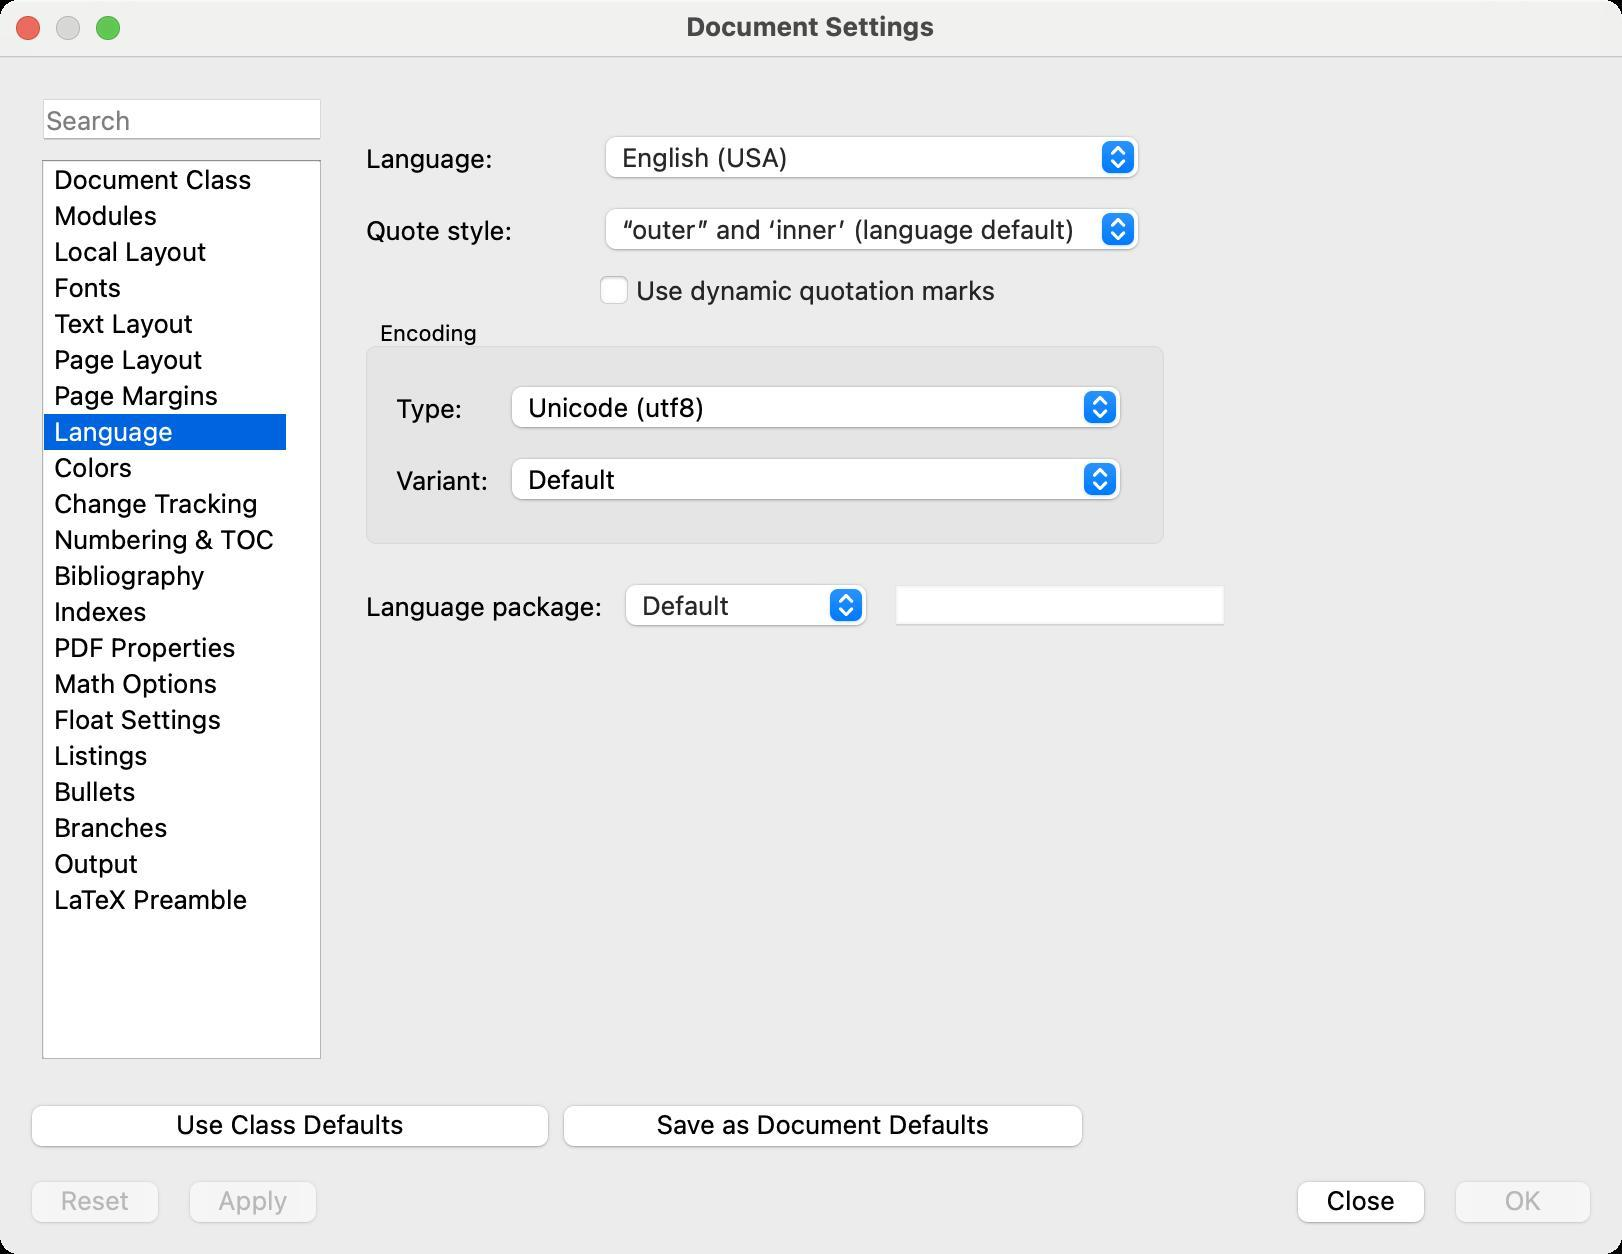
Accessibility tree:
{"name": "Document_Settings", "role": "AXWindow", "description": null, "role_description": "діалогове вікно", "value": null, "position": "270.00;142.00", "size": "811;627", "children": [{"name": "", "role": "AXGroup", "description": "", "role_description": "група", "value": null, "position": "9.00;586.00", "size": "793;32", "children": [{"name": "OK", "role": "AXButton", "description": "", "role_description": "кнопка", "value": null, "position": "721.00;586.00", "size": "81;32", "children": []}, {"name": "Close", "role": "AXButton", "description": "", "role_description": "кнопка", "value": null, "position": "642.00;586.00", "size": "77;32", "children": []}, {"name": "Apply", "role": "AXButton", "description": "", "role_description": "кнопка", "value": null, "position": "88.00;586.00", "size": "77;32", "children": []}, {"name": "Reset", "role": "AXButton", "description": "", "role_description": "кнопка", "value": null, "position": "9.00;586.00", "size": "77;32", "children": []}]}, {"name": "Use_Class_Defaults", "role": "AXButton", "description": "Reset to the default settings for the document class", "role_description": "кнопка", "value": null, "position": "9.00;548.00", "size": "272;32", "children": []}, {"name": "Save_as_Document_Defaults", "role": "AXButton", "description": "Save settings as defaults for new documents", "role_description": "кнопка", "value": null, "position": "275.00;548.00", "size": "273;32", "children": []}, {"name": "", "role": "AXTextField", "description": "Search", "role_description": "текстове поле", "value": "", "position": "21.00;49.00", "size": "140;21", "children": []}, {"name": "", "role": "AXGroup", "description": "", "role_description": "група", "value": null, "position": "21.00;80.00", "size": "140;450", "children": [{"name": "Document_Class", "role": "AXGroup", "description": "", "role_description": "група", "value": null, "position": "22.00;81.00", "size": "121;18", "children": []}, {"name": "Modules", "role": "AXGroup", "description": "", "role_description": "група", "value": null, "position": "22.00;99.00", "size": "121;18", "children": []}, {"name": "Local_Layout", "role": "AXGroup", "description": "", "role_description": "група", "value": null, "position": "22.00;117.00", "size": "121;18", "children": []}, {"name": "Fonts", "role": "AXGroup", "description": "", "role_description": "група", "value": null, "position": "22.00;135.00", "size": "121;18", "children": []}, {"name": "Text_Layout", "role": "AXGroup", "description": "", "role_description": "група", "value": null, "position": "22.00;153.00", "size": "121;18", "children": []}, {"name": "Page_Layout", "role": "AXGroup", "description": "", "role_description": "група", "value": null, "position": "22.00;171.00", "size": "121;18", "children": []}, {"name": "Page_Margins", "role": "AXGroup", "description": "", "role_description": "група", "value": null, "position": "22.00;189.00", "size": "121;18", "children": []}, {"name": "Language", "role": "AXGroup", "description": "", "role_description": "група", "value": null, "position": "22.00;207.00", "size": "121;18", "children": []}, {"name": "Colors", "role": "AXGroup", "description": "", "role_description": "група", "value": null, "position": "22.00;225.00", "size": "121;18", "children": []}, {"name": "Change_Tracking", "role": "AXGroup", "description": "", "role_description": "група", "value": null, "position": "22.00;243.00", "size": "121;18", "children": []}, {"name": "Numbering_&_TOC", "role": "AXGroup", "description": "", "role_description": "група", "value": null, "position": "22.00;261.00", "size": "121;18", "children": []}, {"name": "Bibliography", "role": "AXGroup", "description": "", "role_description": "група", "value": null, "position": "22.00;279.00", "size": "121;18", "children": []}, {"name": "Indexes", "role": "AXGroup", "description": "", "role_description": "група", "value": null, "position": "22.00;297.00", "size": "121;18", "children": []}, {"name": "PDF_Properties", "role": "AXGroup", "description": "", "role_description": "група", "value": null, "position": "22.00;315.00", "size": "121;18", "children": []}, {"name": "Math_Options", "role": "AXGroup", "description": "", "role_description": "група", "value": null, "position": "22.00;333.00", "size": "121;18", "children": []}, {"name": "Float_Settings", "role": "AXGroup", "description": "", "role_description": "група", "value": null, "position": "22.00;351.00", "size": "121;18", "children": []}, {"name": "Listings", "role": "AXGroup", "description": "", "role_description": "група", "value": null, "position": "22.00;369.00", "size": "121;18", "children": []}, {"name": "Bullets", "role": "AXGroup", "description": "", "role_description": "група", "value": null, "position": "22.00;387.00", "size": "121;18", "children": []}, {"name": "Branches", "role": "AXGroup", "description": "", "role_description": "група", "value": null, "position": "22.00;405.00", "size": "121;18", "children": []}, {"name": "Output", "role": "AXGroup", "description": "", "role_description": "група", "value": null, "position": "22.00;423.00", "size": "121;18", "children": []}, {"name": "LaTeX_Preamble", "role": "AXGroup", "description": "", "role_description": "група", "value": null, "position": "22.00;441.00", "size": "121;18", "children": []}]}, {"name": "", "role": "AXGroup", "description": "", "role_description": "група", "value": null, "position": "171.00;49.00", "size": "619;481", "children": [{"name": null, "role": "AXStaticText", "description": "", "role_description": "текст", "value": "Language:", "position": "183.00;66.00", "size": "105;26", "children": []}, {"name": "English_(USA)", "role": "AXComboBox", "description": "", "role_description": "контейнер вибору", "value": null, "position": "297.00;64.00", "size": "279;32", "children": [{"name": "", "role": "AXList", "description": "", "role_description": "список", "value": null, "position": "-270.00;-142.00", "size": "0;0", "children": [{"name": "Afrikaans", "role": "AXStaticText", "description": "", "role_description": "текст", "value": null, "position": "-270.00;-142.00", "size": "686;18", "children": []}, {"name": "Albanian", "role": "AXStaticText", "description": "", "role_description": "текст", "value": null, "position": "-270.00;-124.00", "size": "686;18", "children": []}, {"name": "Amharic", "role": "AXStaticText", "description": "", "role_description": "текст", "value": null, "position": "-270.00;-106.00", "size": "686;18", "children": []}, {"name": "Arabic_(Arabi)", "role": "AXStaticText", "description": "", "role_description": "текст", "value": null, "position": "-270.00;-88.00", "size": "686;18", "children": []}, {"name": "Arabic_(ArabTeX)", "role": "AXStaticText", "description": "", "role_description": "текст", "value": null, "position": "-270.00;-70.00", "size": "686;18", "children": []}, {"name": "Armenian", "role": "AXStaticText", "description": "", "role_description": "текст", "value": null, "position": "-270.00;-52.00", "size": "686;18", "children": []}, {"name": "Asturian", "role": "AXStaticText", "description": "", "role_description": "текст", "value": null, "position": "-270.00;-34.00", "size": "686;18", "children": []}, {"name": "Azerbaijani", "role": "AXStaticText", "description": "", "role_description": "текст", "value": null, "position": "-270.00;-16.00", "size": "686;18", "children": []}, {"name": "Basque", "role": "AXStaticText", "description": "", "role_description": "текст", "value": null, "position": "-270.00;2.00", "size": "686;18", "children": []}, {"name": "Belarusian", "role": "AXStaticText", "description": "", "role_description": "текст", "value": null, "position": "-270.00;20.00", "size": "686;18", "children": []}, {"name": "Bengali", "role": "AXStaticText", "description": "", "role_description": "текст", "value": null, "position": "-270.00;38.00", "size": "686;18", "children": []}, {"name": "Bosnian", "role": "AXStaticText", "description": "", "role_description": "текст", "value": null, "position": "-270.00;56.00", "size": "686;18", "children": []}, {"name": "Breton", "role": "AXStaticText", "description": "", "role_description": "текст", "value": null, "position": "-270.00;74.00", "size": "686;18", "children": []}, {"name": "Bulgarian", "role": "AXStaticText", "description": "", "role_description": "текст", "value": null, "position": "-270.00;92.00", "size": "686;18", "children": []}, {"name": "Catalan", "role": "AXStaticText", "description": "", "role_description": "текст", "value": null, "position": "-270.00;110.00", "size": "686;18", "children": []}, {"name": "Chinese_(simplified)", "role": "AXStaticText", "description": "", "role_description": "текст", "value": null, "position": "-270.00;128.00", "size": "686;18", "children": []}, {"name": "Chinese_(traditional)", "role": "AXStaticText", "description": "", "role_description": "текст", "value": null, "position": "-270.00;146.00", "size": "686;18", "children": []}, {"name": "Church_Slavonic", "role": "AXStaticText", "description": "", "role_description": "текст", "value": null, "position": "-270.00;164.00", "size": "686;18", "children": []}, {"name": "Coptic", "role": "AXStaticText", "description": "", "role_description": "текст", "value": null, "position": "-270.00;182.00", "size": "686;18", "children": []}, {"name": "Croatian", "role": "AXStaticText", "description": "", "role_description": "текст", "value": null, "position": "-270.00;200.00", "size": "686;18", "children": []}, {"name": "Czech", "role": "AXStaticText", "description": "", "role_description": "текст", "value": null, "position": "-270.00;218.00", "size": "686;18", "children": []}, {"name": "Danish", "role": "AXStaticText", "description": "", "role_description": "текст", "value": null, "position": "-270.00;236.00", "size": "686;18", "children": []}, {"name": "Divehi_(Maldivian)", "role": "AXStaticText", "description": "", "role_description": "текст", "value": null, "position": "-270.00;254.00", "size": "686;18", "children": []}, {"name": "Dutch", "role": "AXStaticText", "description": "", "role_description": "текст", "value": null, "position": "-270.00;272.00", "size": "686;18", "children": []}, {"name": "English", "role": "AXStaticText", "description": "", "role_description": "текст", "value": null, "position": "-270.00;290.00", "size": "686;18", "children": []}, {"name": "English_(Australia)", "role": "AXStaticText", "description": "", "role_description": "текст", "value": null, "position": "-270.00;308.00", "size": "686;18", "children": []}, {"name": "English_(Canada)", "role": "AXStaticText", "description": "", "role_description": "текст", "value": null, "position": "-270.00;326.00", "size": "686;18", "children": []}]}]}, {"name": null, "role": "AXStaticText", "description": "", "role_description": "текст", "value": "Quote style:", "position": "183.00;102.00", "size": "105;26", "children": []}, {"name": "“outer”_and_‘inner’_(language_default)", "role": "AXComboBox", "description": "Select the default quotation marks style", "role_description": "контейнер вибору", "value": null, "position": "297.00;100.00", "size": "279;32", "children": [{"name": "", "role": "AXList", "description": "", "role_description": "список", "value": null, "position": "-270.00;-142.00", "size": "0;0", "children": [{"name": "“outer”_and_‘inner’_(language_default)", "role": "AXStaticText", "description": "", "role_description": "текст", "value": null, "position": "-270.00;-142.00", "size": "686;22", "children": []}, {"name": "”outer”_and_’inner’", "role": "AXStaticText", "description": "", "role_description": "текст", "value": null, "position": "-270.00;-120.00", "size": "686;22", "children": []}, {"name": "„outer“_and_‚inner‘", "role": "AXStaticText", "description": "", "role_description": "текст", "value": null, "position": "-270.00;-98.00", "size": "686;22", "children": []}, {"name": "„outer”_and_‚inner’", "role": "AXStaticText", "description": "", "role_description": "текст", "value": null, "position": "-270.00;-76.00", "size": "686;22", "children": []}, {"name": "«outer»_and_‹inner›", "role": "AXStaticText", "description": "", "role_description": "текст", "value": null, "position": "-270.00;-54.00", "size": "686;22", "children": []}, {"name": "»outer«_and_›inner‹", "role": "AXStaticText", "description": "", "role_description": "текст", "value": null, "position": "-270.00;-32.00", "size": "686;22", "children": []}, {"name": "\"outer\"_and_'inner'", "role": "AXStaticText", "description": "", "role_description": "текст", "value": null, "position": "-270.00;-10.00", "size": "686;22", "children": []}, {"name": "‘outer’_and_“inner”", "role": "AXStaticText", "description": "", "role_description": "текст", "value": null, "position": "-270.00;12.00", "size": "686;22", "children": []}, {"name": "»outer»_and_’inner’", "role": "AXStaticText", "description": "", "role_description": "текст", "value": null, "position": "-270.00;34.00", "size": "686;22", "children": []}, {"name": "«outer»_and_“inner”", "role": "AXStaticText", "description": "", "role_description": "текст", "value": null, "position": "-270.00;56.00", "size": "686;22", "children": []}, {"name": "«outer»_and_«inner»", "role": "AXStaticText", "description": "", "role_description": "текст", "value": null, "position": "-270.00;78.00", "size": "686;22", "children": []}, {"name": "«outer»_and_„inner“", "role": "AXStaticText", "description": "", "role_description": "текст", "value": null, "position": "-270.00;100.00", "size": "686;22", "children": []}, {"name": "「outer」_and_『inner』", "role": "AXStaticText", "description": "", "role_description": "текст", "value": null, "position": "-270.00;122.00", "size": "686;22", "children": []}, {"name": "《outer》_and_〈inner〉", "role": "AXStaticText", "description": "", "role_description": "текст", "value": null, "position": "-270.00;144.00", "size": "686;22", "children": []}, {"name": "„outer”_and_»inner«", "role": "AXStaticText", "description": "", "role_description": "текст", "value": null, "position": "-270.00;166.00", "size": "686;22", "children": []}, {"name": "”outer„_and_’inner‚", "role": "AXStaticText", "description": "", "role_description": "текст", "value": null, "position": "-270.00;188.00", "size": "686;22", "children": []}]}]}, {"name": "Use_dynamic_quotation_marks", "role": "AXCheckBox", "description": "Output quotation marks that automatically adapt to the style selected above. If this is not selected, the quotation marks will stick with the style they have been inserted with.", "role_description": "галочка", "value": 0, "position": "298.00;135.00", "size": "203;20", "children": []}, {"name": "Encoding", "role": "AXGroup", "description": "", "role_description": "група", "value": null, "position": "183.00;156.00", "size": "399;117", "children": [{"name": null, "role": "AXStaticText", "description": "", "role_description": "текст", "value": "Type:", "position": "198.00;191.00", "size": "47;26", "children": []}, {"name": "Unicode_(utf8)", "role": "AXComboBox", "description": "Select encoding of the generated LaTeX source (LaTeX input encoding).", "role_description": "контейнер вибору", "value": null, "position": "250.00;189.00", "size": "317;32", "children": [{"name": "", "role": "AXList", "description": "", "role_description": "список", "value": null, "position": "-270.00;-142.00", "size": "0;0", "children": [{"name": "Unicode_(utf8)", "role": "AXStaticText", "description": "", "role_description": "текст", "value": null, "position": "-270.00;-142.00", "size": "686;18", "children": []}, {"name": "Traditional_(auto-selected)", "role": "AXStaticText", "description": "", "role_description": "текст", "value": null, "position": "-270.00;-124.00", "size": "686;18", "children": []}, {"name": "Custom", "role": "AXStaticText", "description": "", "role_description": "текст", "value": null, "position": "-270.00;-106.00", "size": "686;18", "children": []}]}]}, {"name": "Default", "role": "AXComboBox", "description": "Select Unicode encoding variant.", "role_description": "контейнер вибору", "value": null, "position": "250.00;225.00", "size": "317;32", "children": [{"name": "", "role": "AXList", "description": "", "role_description": "список", "value": null, "position": "-270.00;-142.00", "size": "0;0", "children": [{"name": "Default", "role": "AXStaticText", "description": "", "role_description": "текст", "value": null, "position": "-270.00;-142.00", "size": "686;18", "children": []}, {"name": "Direct_(No_inputenc)", "role": "AXStaticText", "description": "", "role_description": "текст", "value": null, "position": "-270.00;-124.00", "size": "686;18", "children": []}, {"name": "Extended_[ucs]_(utf8x)", "role": "AXStaticText", "description": "", "role_description": "текст", "value": null, "position": "-270.00;-106.00", "size": "686;18", "children": []}, {"name": "Extended_[CJK]_(Chinese/Japanese/Korean)", "role": "AXStaticText", "description": "", "role_description": "текст", "value": null, "position": "-270.00;-88.00", "size": "686;18", "children": []}, {"name": "Extended_[pLaTeX]_(Japanese)", "role": "AXStaticText", "description": "", "role_description": "текст", "value": null, "position": "-270.00;-70.00", "size": "686;18", "children": []}]}]}, {"name": null, "role": "AXStaticText", "description": "", "role_description": "текст", "value": "Variant:", "position": "198.00;227.00", "size": "47;26", "children": []}]}, {"name": null, "role": "AXStaticText", "description": "", "role_description": "текст", "value": "Language package:", "position": "183.00;290.00", "size": "119;26", "children": []}, {"name": "Default", "role": "AXComboBox", "description": "Select which language package LyX should use", "role_description": "контейнер вибору", "value": null, "position": "307.00;288.00", "size": "133;32", "children": [{"name": "", "role": "AXList", "description": "", "role_description": "список", "value": null, "position": "-270.00;-142.00", "size": "0;0", "children": [{"name": "Default", "role": "AXStaticText", "description": "", "role_description": "текст", "value": null, "position": "-270.00;-142.00", "size": "686;18", "children": []}, {"name": "Automatic", "role": "AXStaticText", "description": "", "role_description": "текст", "value": null, "position": "-270.00;-124.00", "size": "686;18", "children": []}, {"name": "Always_Babel", "role": "AXStaticText", "description": "", "role_description": "текст", "value": null, "position": "-270.00;-106.00", "size": "686;18", "children": []}, {"name": "Custom", "role": "AXStaticText", "description": "", "role_description": "текст", "value": null, "position": "-270.00;-88.00", "size": "686;18", "children": []}, {"name": "None", "role": "AXStaticText", "description": "", "role_description": "текст", "value": null, "position": "-270.00;-70.00", "size": "686;18", "children": []}]}]}, {"name": "", "role": "AXTextField", "description": "Enter the command to load the language package (default: \\usepackage{babel})", "role_description": "текстове поле", "value": "", "position": "447.00;292.00", "size": "166;21", "children": []}]}, {"name": "", "role": "AXGrowArea", "description": "", "role_description": "область розширення", "value": null, "position": "811.00;605.00", "size": "0;22", "children": []}, {"name": null, "role": "AXButton", "description": null, "role_description": "кнопка закривання", "value": null, "position": "7.00;6.00", "size": "14;16", "children": []}, {"name": null, "role": "AXButton", "description": null, "role_description": "кнопка оптимізації", "value": null, "position": "47.00;6.00", "size": "14;16", "children": [{"name": null, "role": "AXGroup", "description": null, "role_description": "група", "value": null, "position": "47.00;6.00", "size": "14;16", "children": [{"name": null, "role": "AXGroup", "description": null, "role_description": "група", "value": null, "position": "47.00;6.00", "size": "14;16", "children": []}]}]}, {"name": null, "role": "AXButton", "description": null, "role_description": "кнопка згортання", "value": null, "position": "27.00;6.00", "size": "14;16", "children": []}, {"name": null, "role": "AXStaticText", "description": null, "role_description": "текст", "value": "Document Settings", "position": "341.00;5.00", "size": "129;16", "children": []}]}